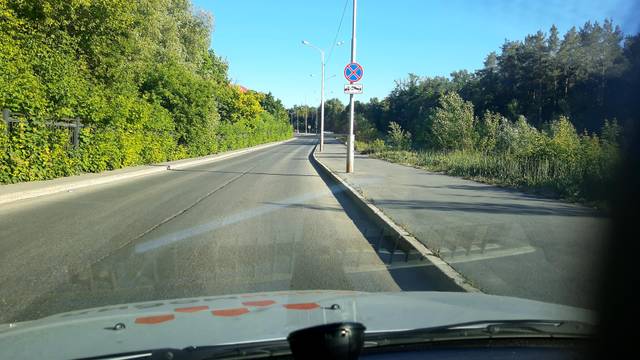
Region: Russia
Coordinates: 54.78, 56.018